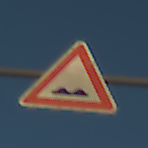
Verkehrszeichen: UnebeneFahrbahn
Umgebung: Outdoor, Nature
Tageszeit: SunriseSunset
Wetter: Clear
Licht: Natural
Jahreszeit: NotSpecified
Kontrast: HighContrast